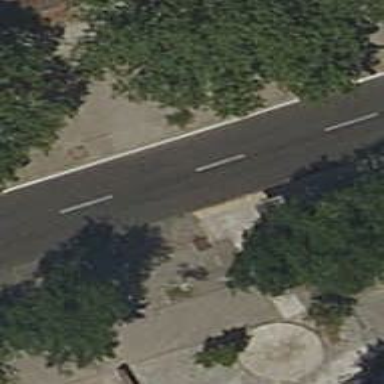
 and diagonal parking on the right side."